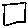
Label: square